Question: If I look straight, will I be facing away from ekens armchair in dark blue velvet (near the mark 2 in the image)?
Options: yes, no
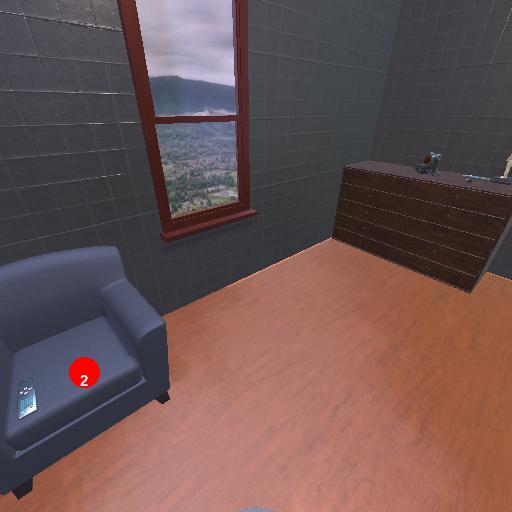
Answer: yes